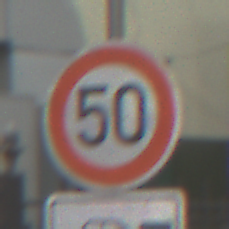
Verkehrszeichen: Geschwindigkeit50
Zusatzzeichen unten: HinweisDurchSinnbild15
Umgebung: Outdoor, Urban
Tageszeit: MorningAfternoon
Wetter: Overcast
Licht: Natural
Jahreszeit: NotSpecified
Kontrast: LowContrast